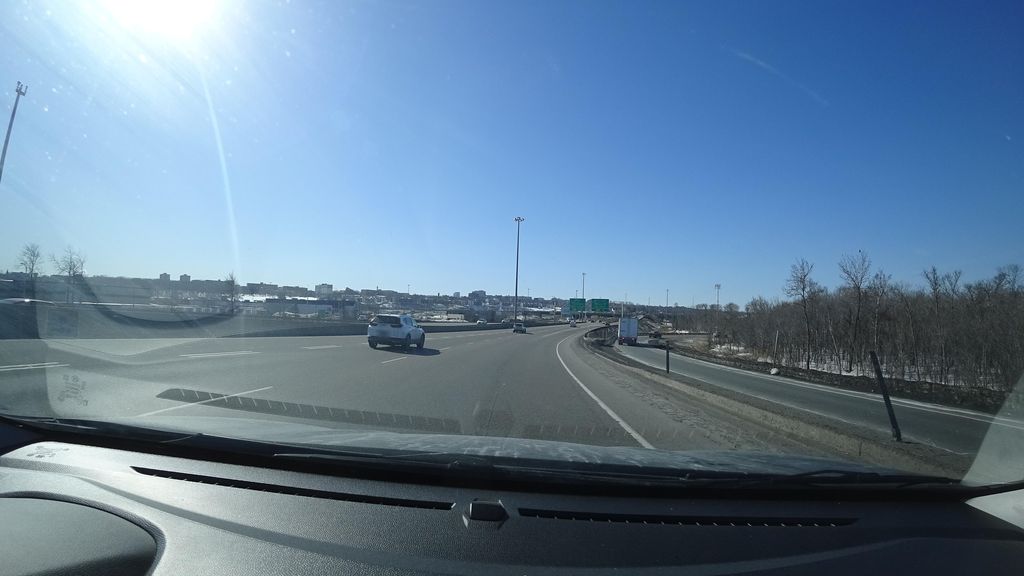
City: quebec_city